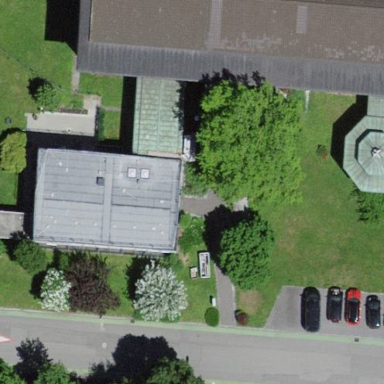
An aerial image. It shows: Flat-roofed building made of concrete.